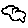
Label: cloud